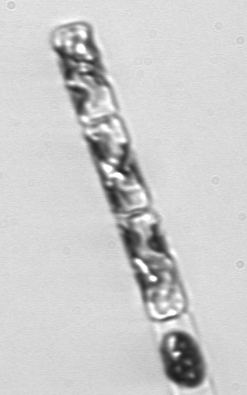
Label: Guinardia_delicatula_TAG_internal_parasite